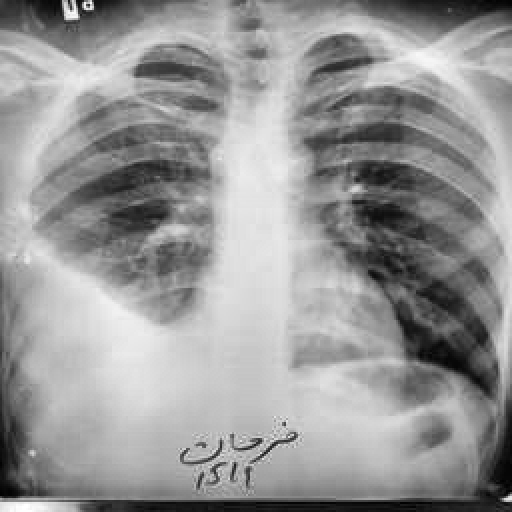
Finding: TUBERCULOSIS